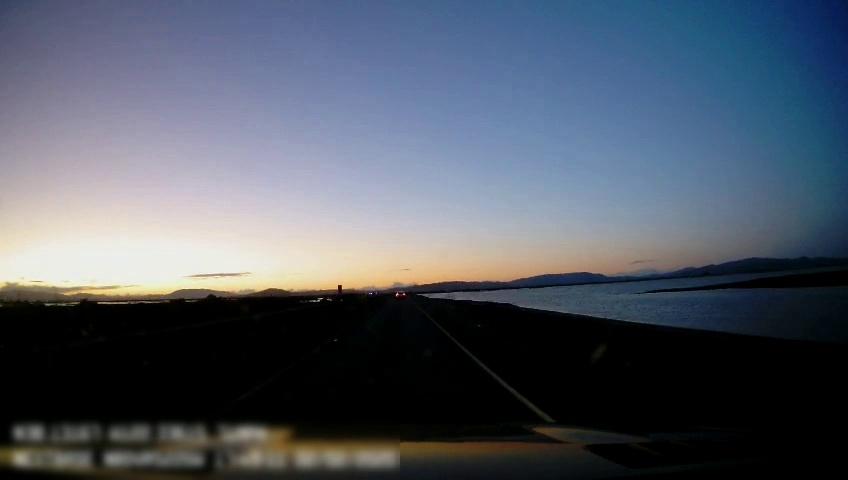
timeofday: Dusk/Dawn/Twilight
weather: Sunny
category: Drivable Space
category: Vehicles | Car
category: Lanes | Current Lane
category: Lanes | Current Lane